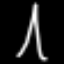
Label: The Eiffel Tower